Interaction volume radius: 5 \u00c5
Interaction volume height: 10 \u00c5
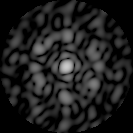
Disorder parameter: 0.7864